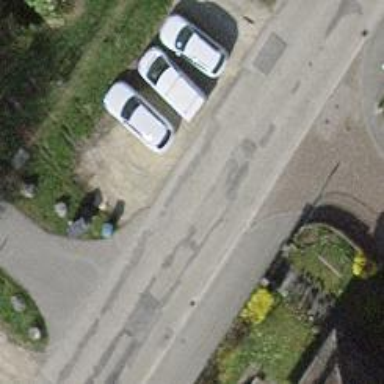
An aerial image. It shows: Street side parking area.